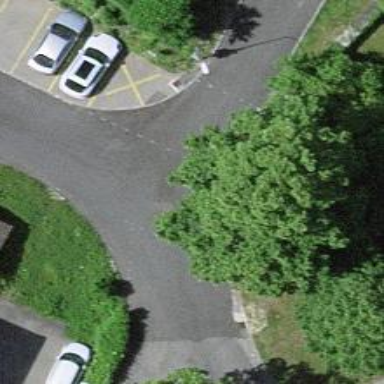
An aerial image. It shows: Asphalt road designated as living street.